Question: when I activate iCloud under the Capabilities tab I receive this error message when validating an archive:

When I check the services in the member center, I have iCloud enabled (for the correct Prefix, and App ID)
Under Code Signing, I chose the corresponding Code Signing Identity and the correct provisioning profile.
Can anyone explain and/or help, what is going on there?
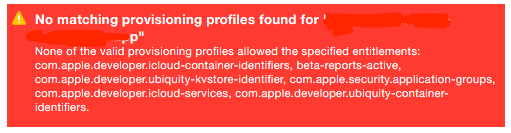
Answer: You need to create new iCloud enabled profile (Both developement and Production) from developer portal. Once you do it you should be good to go.